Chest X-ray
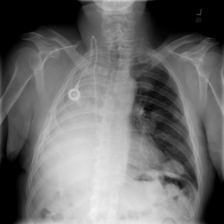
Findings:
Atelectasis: negative
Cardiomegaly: negative
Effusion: negative
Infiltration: negative
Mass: positive
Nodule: negative
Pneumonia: negative
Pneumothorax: negative
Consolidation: negative
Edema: negative
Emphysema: negative
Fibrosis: negative
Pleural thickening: negative
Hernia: negative